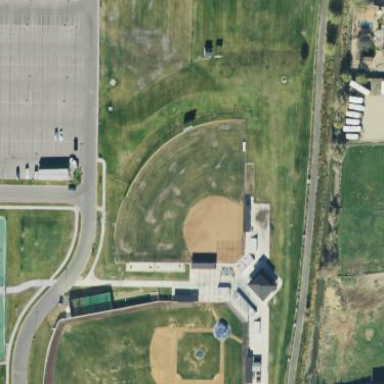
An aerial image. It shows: Baseball pitch for leisure and sports activities.